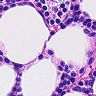
Metastatic tissue present: no